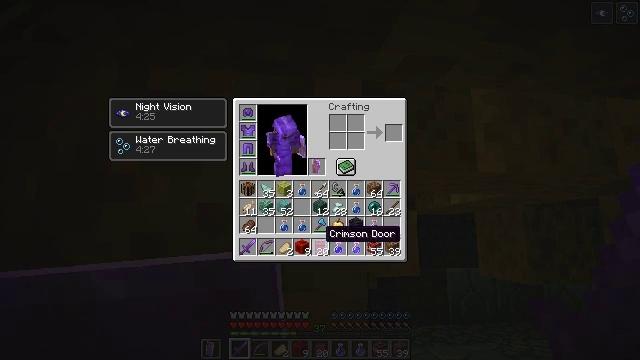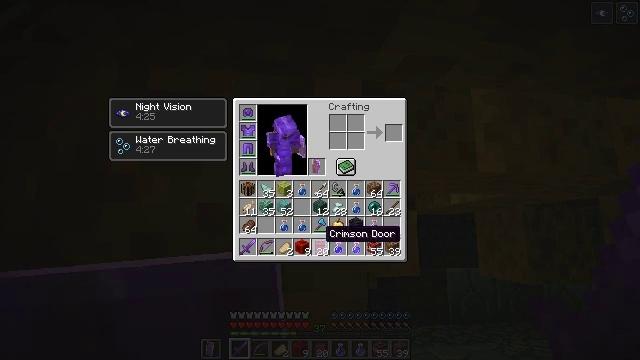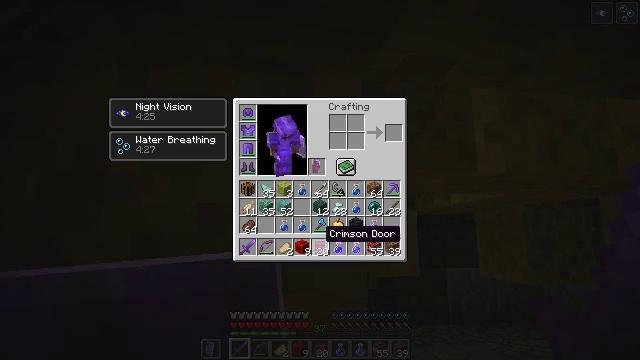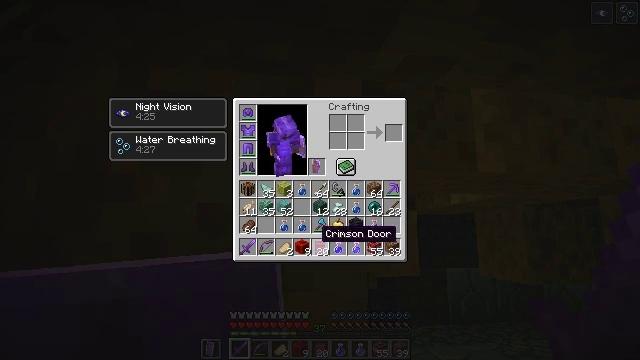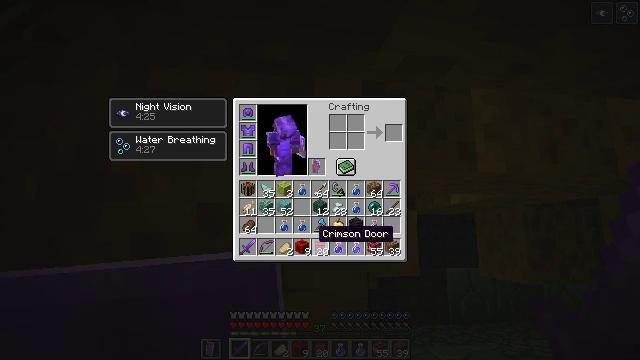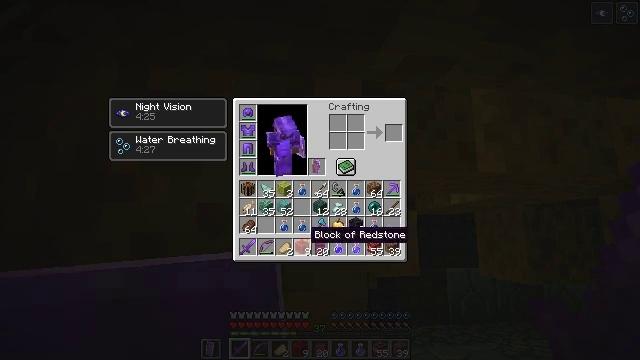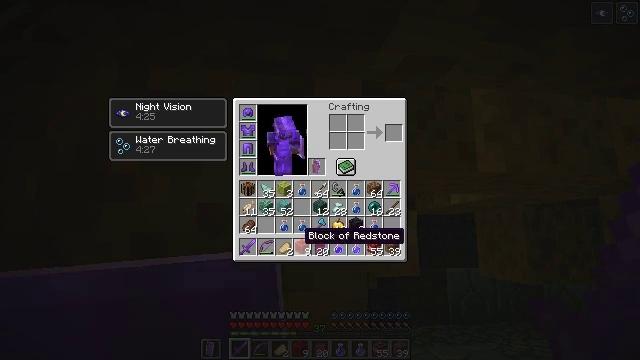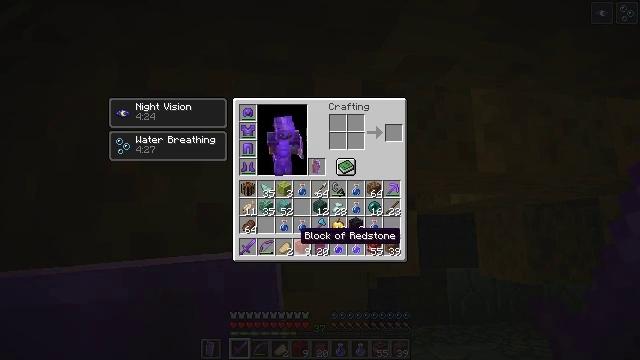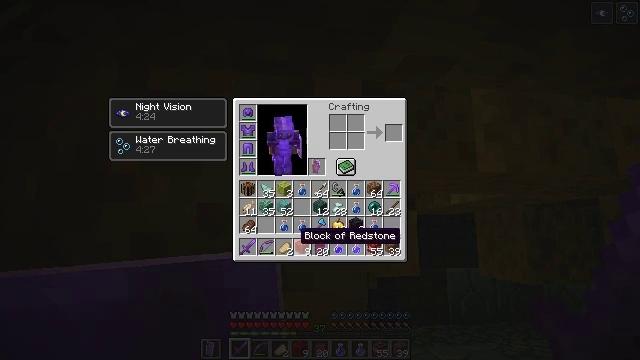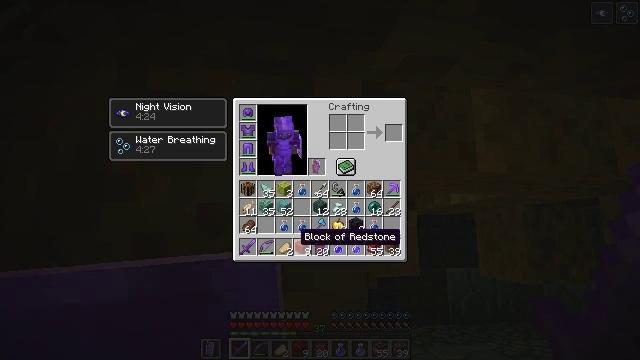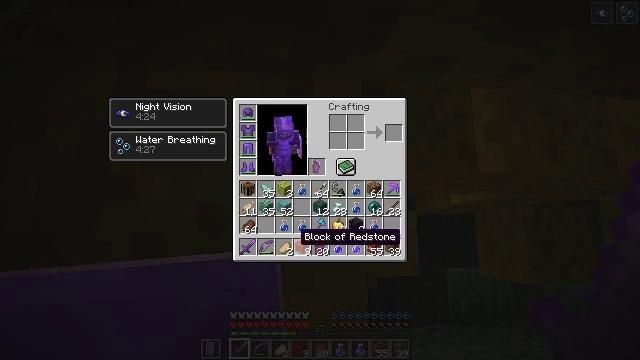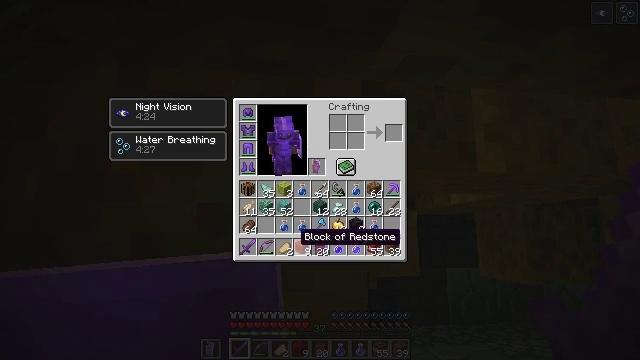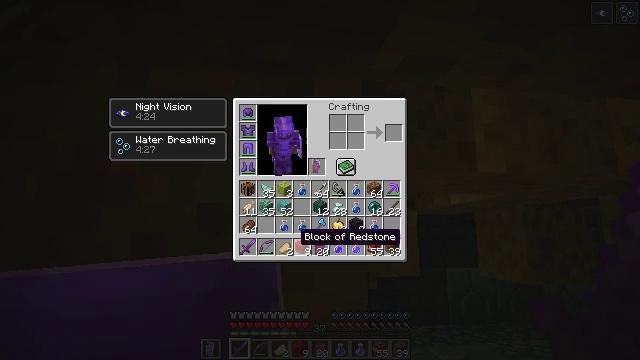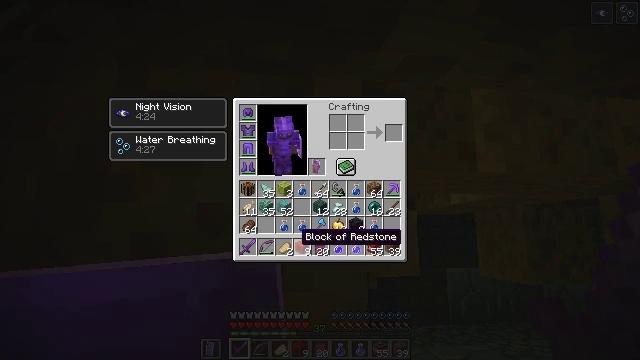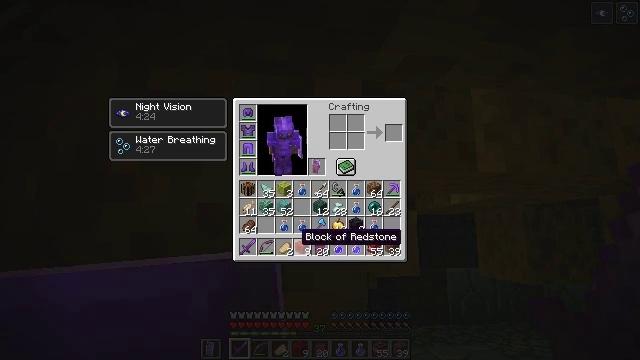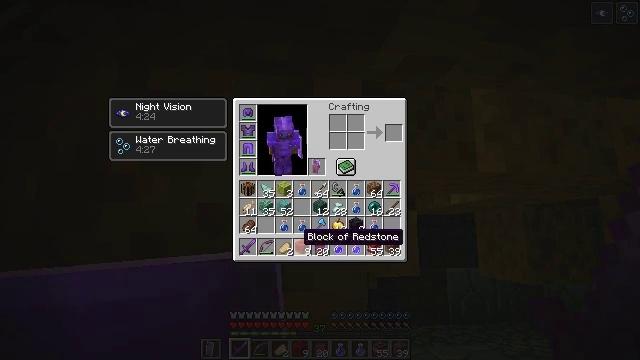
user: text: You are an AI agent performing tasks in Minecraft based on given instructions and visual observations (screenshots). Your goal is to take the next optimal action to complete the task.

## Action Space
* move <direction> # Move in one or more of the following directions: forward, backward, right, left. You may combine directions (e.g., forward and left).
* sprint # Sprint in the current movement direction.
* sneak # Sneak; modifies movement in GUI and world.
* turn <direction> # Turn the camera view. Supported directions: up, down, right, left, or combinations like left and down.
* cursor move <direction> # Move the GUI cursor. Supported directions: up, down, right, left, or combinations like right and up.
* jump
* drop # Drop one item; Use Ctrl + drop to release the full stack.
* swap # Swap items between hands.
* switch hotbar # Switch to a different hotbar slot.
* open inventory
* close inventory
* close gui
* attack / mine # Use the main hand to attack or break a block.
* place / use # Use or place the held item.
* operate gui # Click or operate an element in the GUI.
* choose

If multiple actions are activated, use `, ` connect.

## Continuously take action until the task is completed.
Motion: motion action
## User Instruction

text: Acquire a wet sponge from an ocean monument.
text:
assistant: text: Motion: no_op
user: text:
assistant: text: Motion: no_op
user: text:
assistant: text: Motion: no_op
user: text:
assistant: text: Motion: no_op
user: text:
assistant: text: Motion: turn left
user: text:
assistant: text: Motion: no_op
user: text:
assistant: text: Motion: no_op
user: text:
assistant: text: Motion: no_op
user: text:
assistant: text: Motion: no_op
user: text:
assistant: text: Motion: no_op
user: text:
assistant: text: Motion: no_op
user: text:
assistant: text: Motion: no_op
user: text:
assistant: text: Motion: no_op
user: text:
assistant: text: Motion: no_op
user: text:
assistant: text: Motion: sneak
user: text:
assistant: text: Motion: sneak, turn right
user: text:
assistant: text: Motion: sneak
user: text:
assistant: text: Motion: sneak
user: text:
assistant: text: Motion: sneak, attack / mine
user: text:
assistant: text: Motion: sneak, attack / mine
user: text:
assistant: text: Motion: sneak, attack / mine
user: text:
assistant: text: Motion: sneak, attack / mine
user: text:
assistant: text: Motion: sneak
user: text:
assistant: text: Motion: sneak
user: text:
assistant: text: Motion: sneak
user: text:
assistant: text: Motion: sneak
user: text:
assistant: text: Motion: sneak
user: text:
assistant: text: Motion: sneak
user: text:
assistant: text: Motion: sneak, turn right
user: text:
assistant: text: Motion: sneak, turn right and up